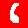
Digit: 6